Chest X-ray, PA view. Patient: 65 years old, sex M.
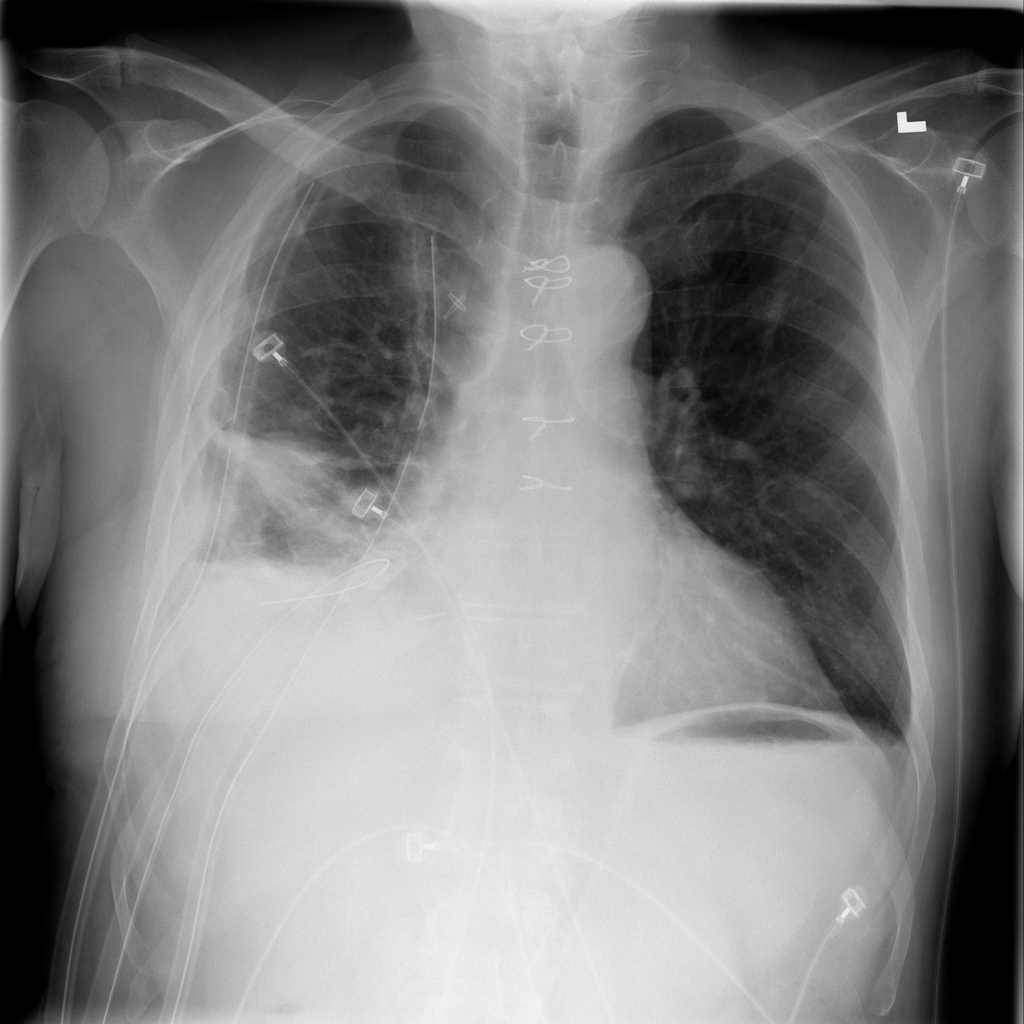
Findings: Effusion, Infiltration